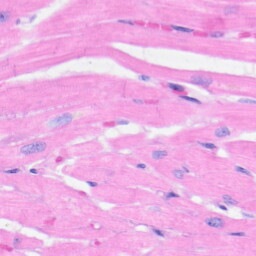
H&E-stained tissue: Heart